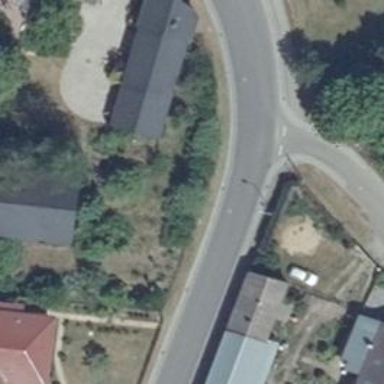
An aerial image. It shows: Secondary road with asphalt surface.